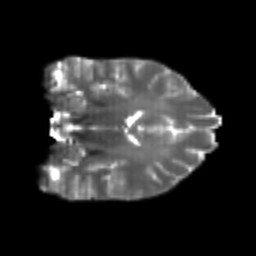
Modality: T2w
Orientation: coronal
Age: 20
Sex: female
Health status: healthy
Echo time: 0.074 s